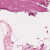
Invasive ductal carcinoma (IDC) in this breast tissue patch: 0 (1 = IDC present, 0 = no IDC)